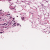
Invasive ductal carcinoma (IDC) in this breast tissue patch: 1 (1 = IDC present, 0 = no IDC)